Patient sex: M
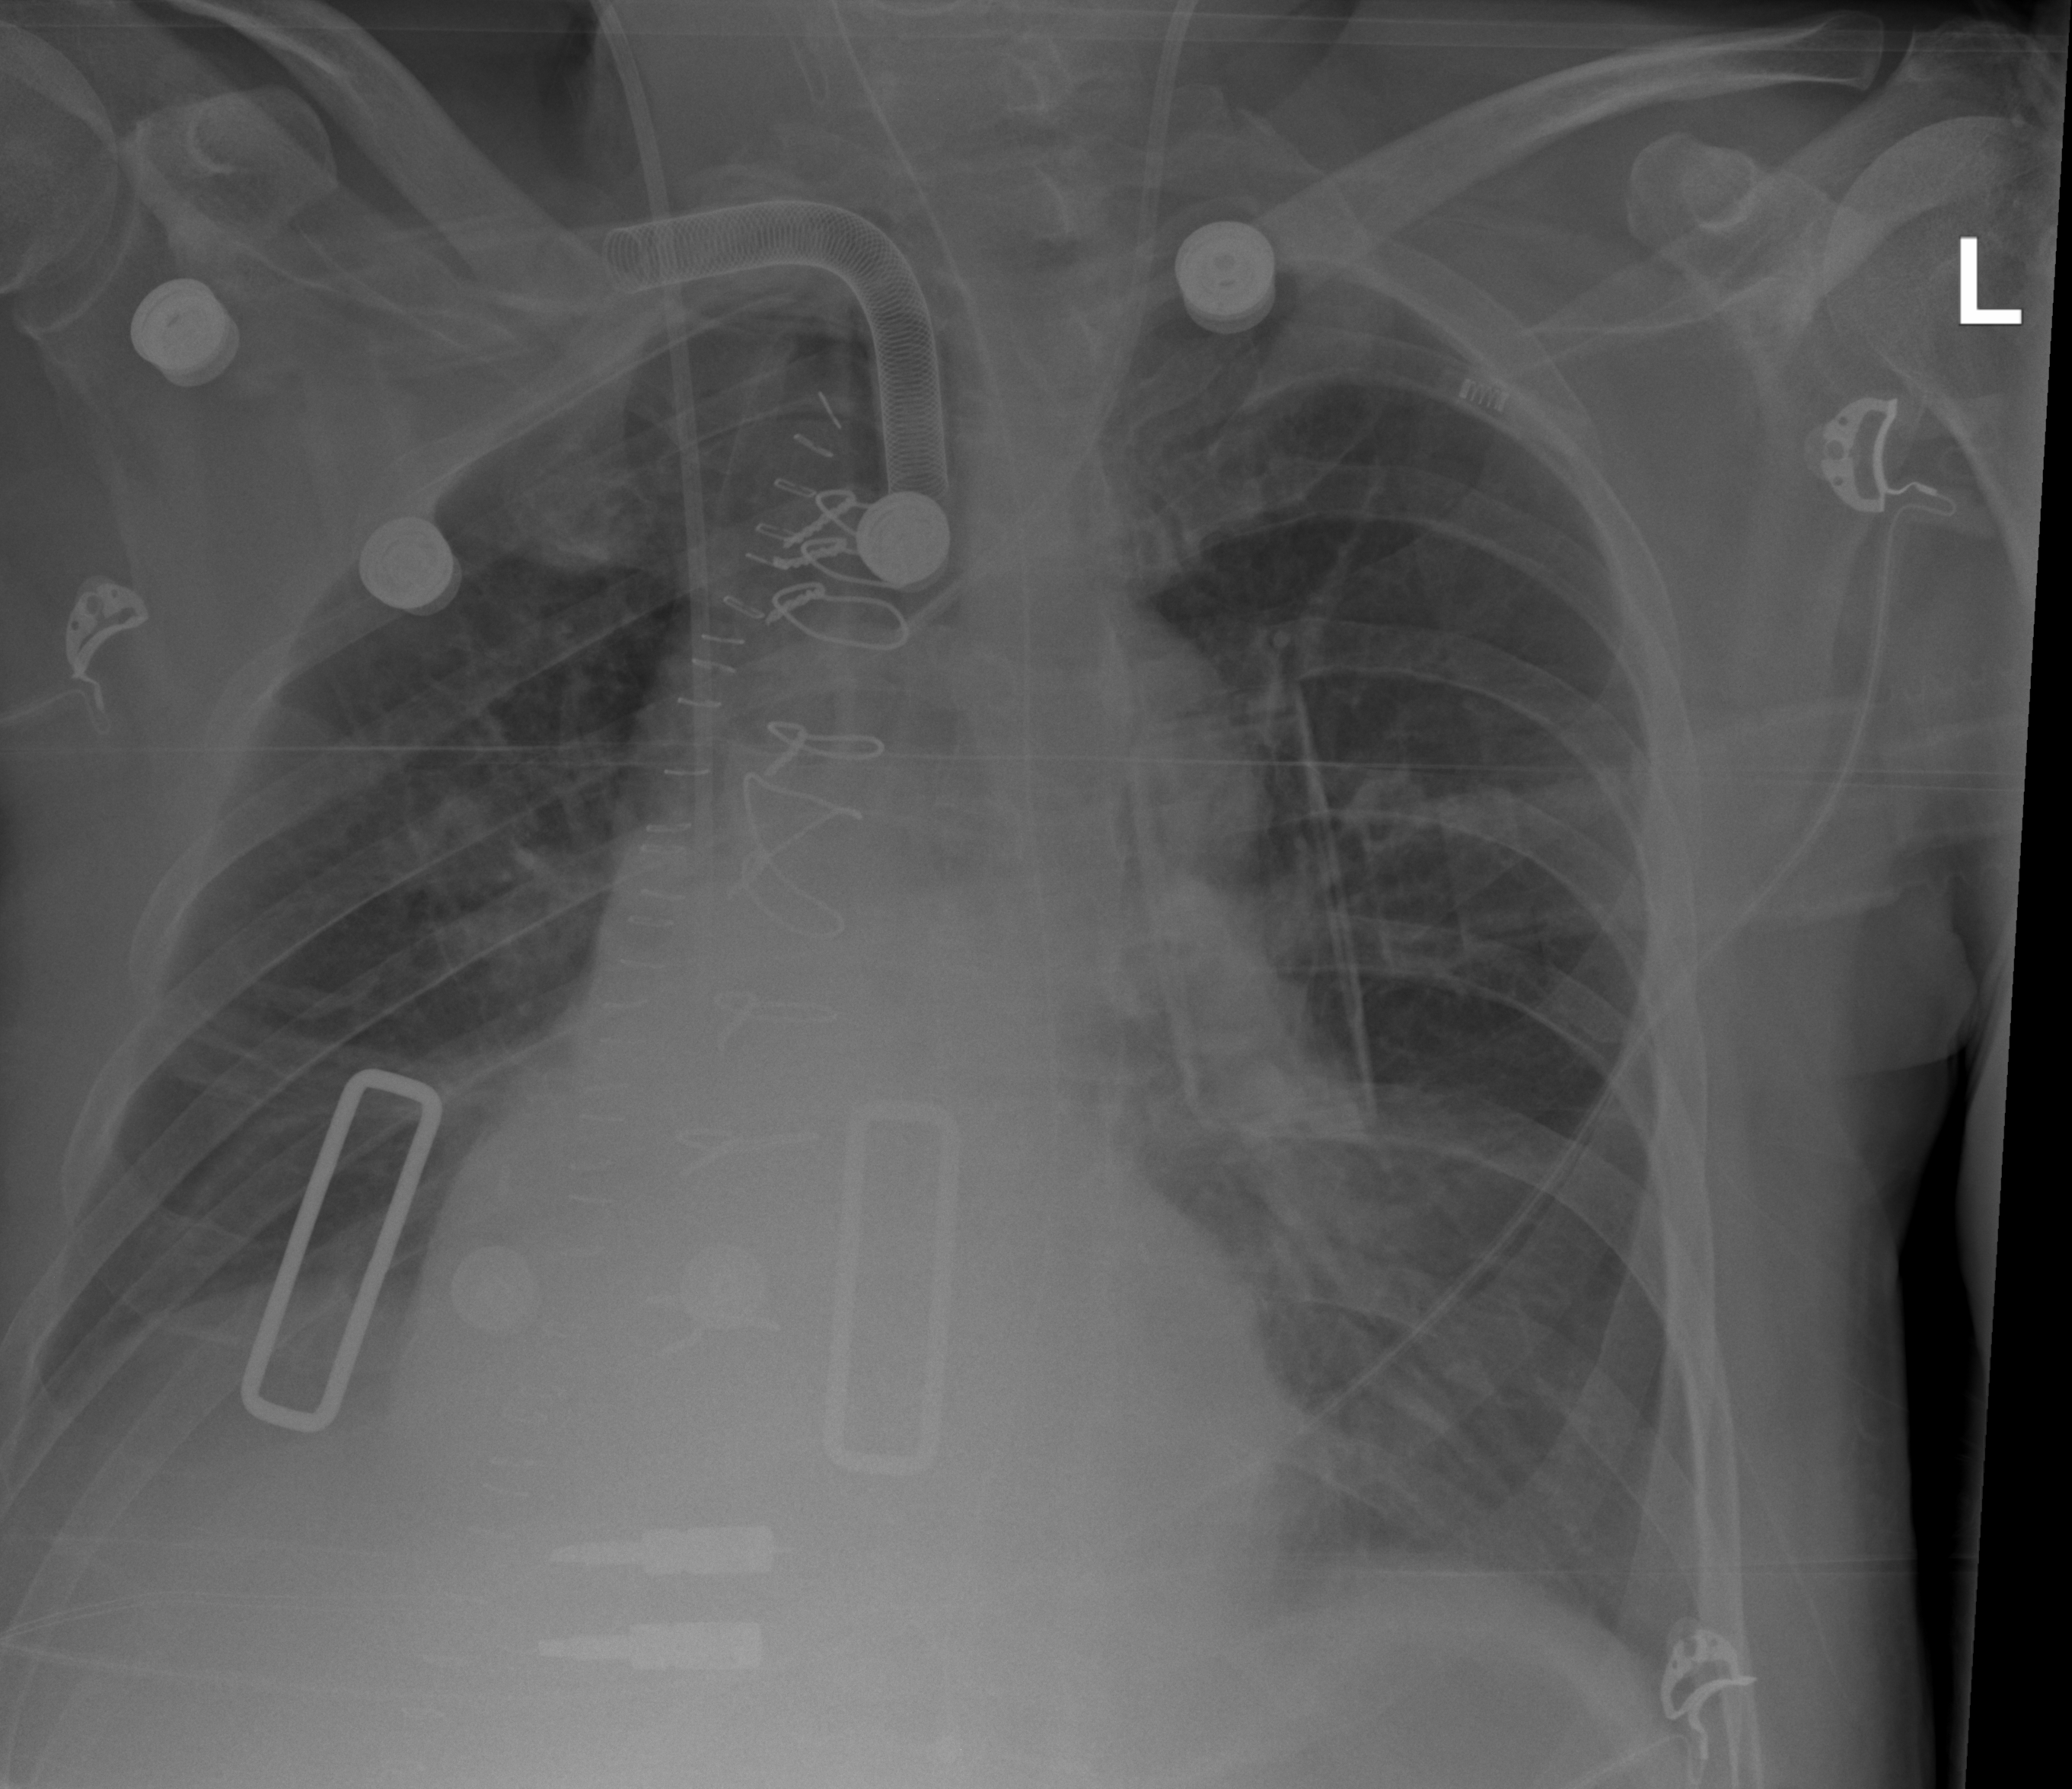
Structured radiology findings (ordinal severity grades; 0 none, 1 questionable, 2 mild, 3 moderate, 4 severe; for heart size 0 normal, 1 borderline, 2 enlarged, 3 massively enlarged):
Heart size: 0
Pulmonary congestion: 2
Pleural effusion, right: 2
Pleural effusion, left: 1
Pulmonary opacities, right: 1
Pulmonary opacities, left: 2
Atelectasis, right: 2
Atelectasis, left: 2